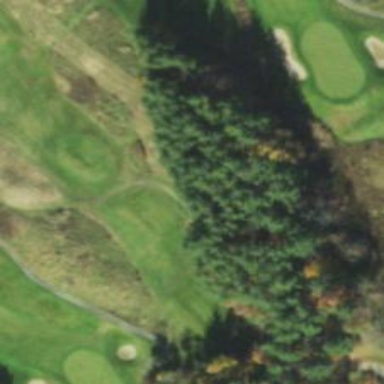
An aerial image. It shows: Path designated for golf carts.